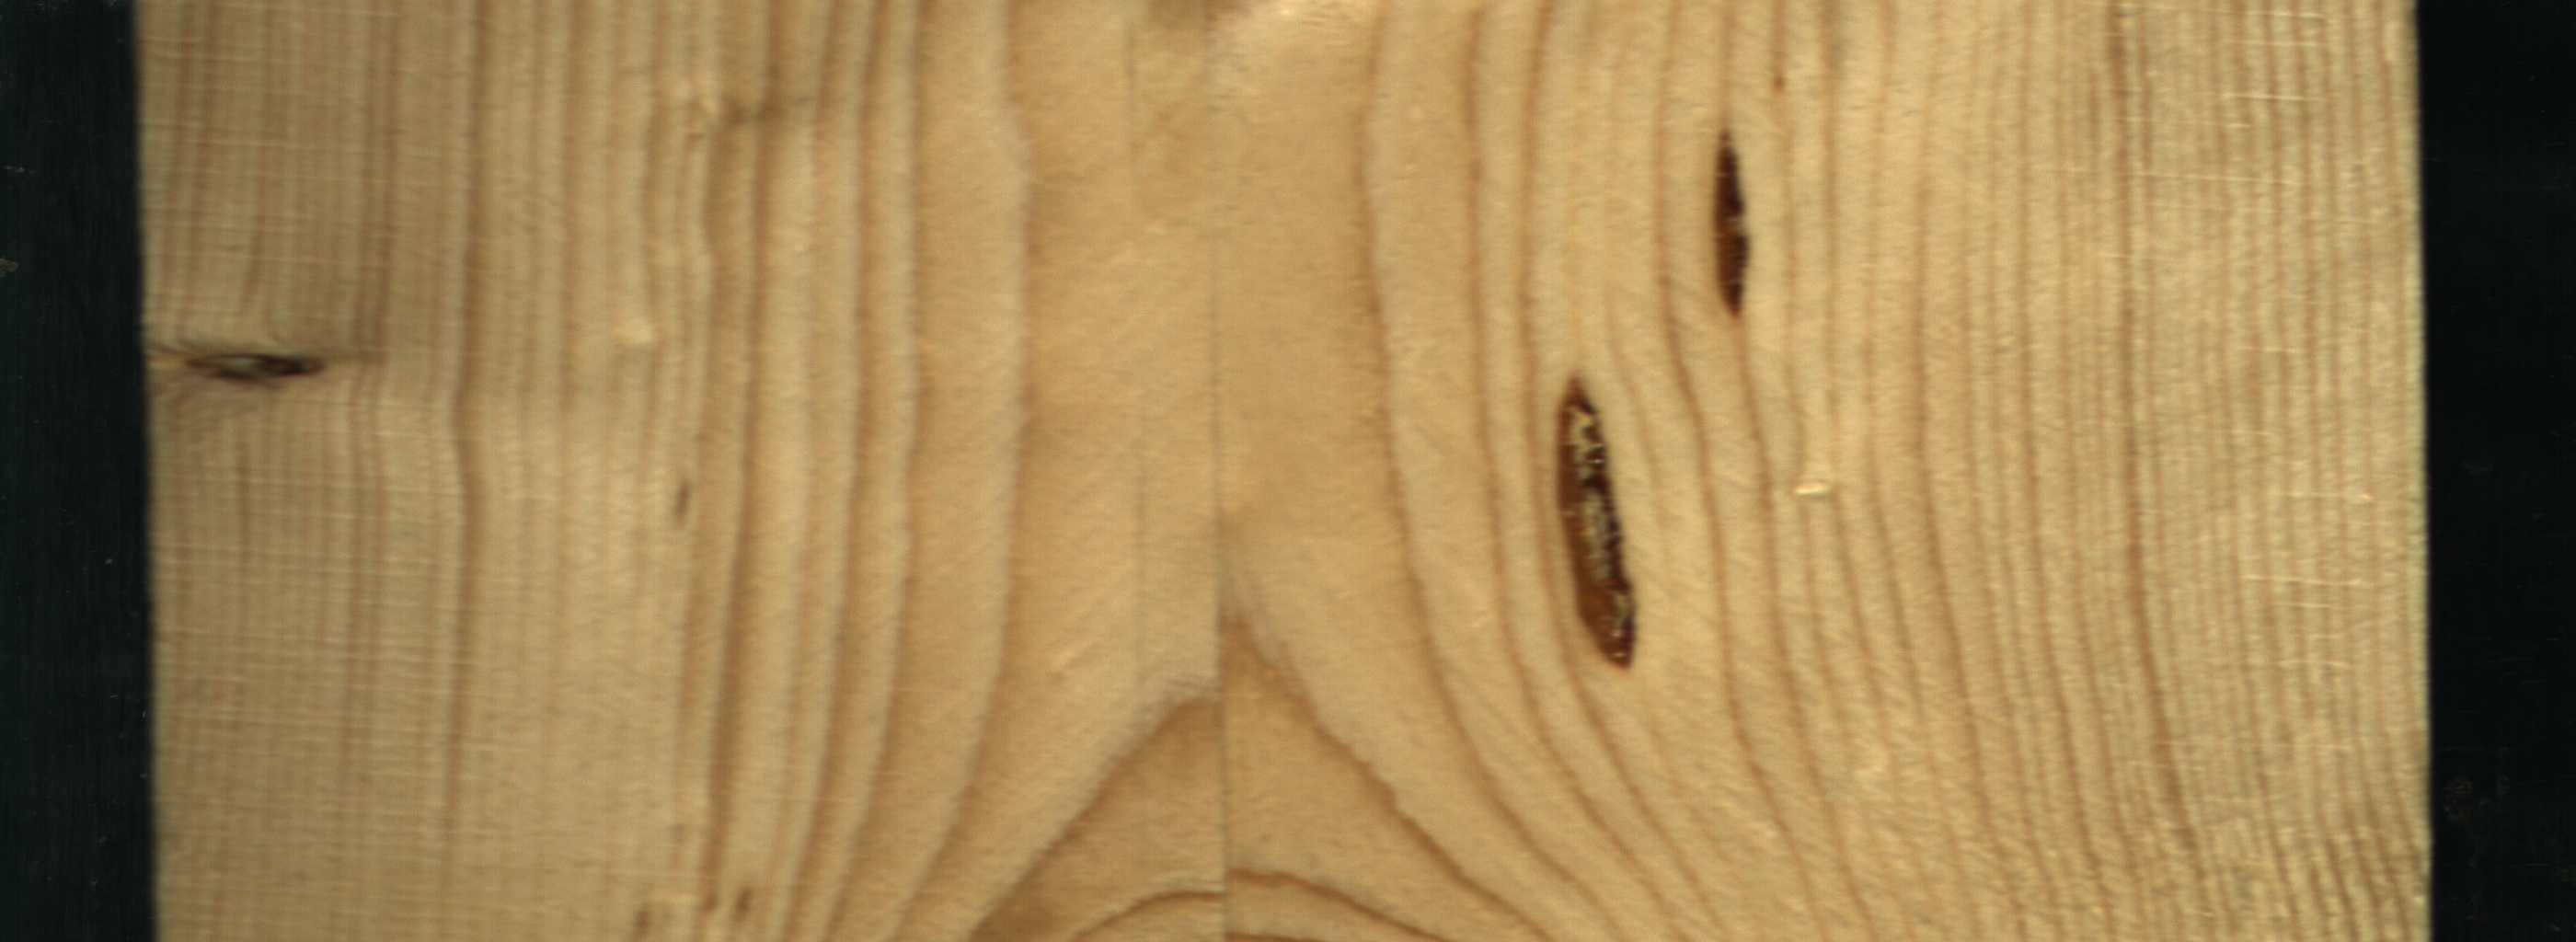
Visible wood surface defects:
resin
resin
Dead_Knot